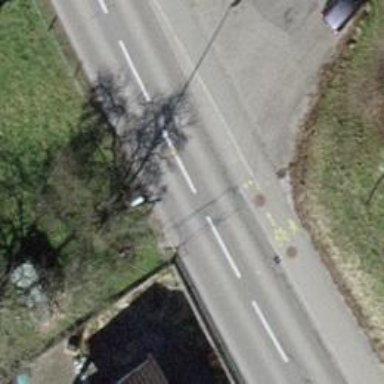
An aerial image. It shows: Asphalt cycleway with unmarked crossing.